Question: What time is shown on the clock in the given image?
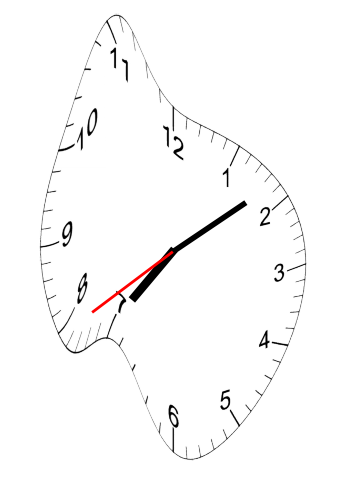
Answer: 07:08:39